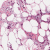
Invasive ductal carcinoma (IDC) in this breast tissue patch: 1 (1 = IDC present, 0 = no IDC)